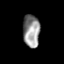
Tissue: prostate
Cell type: Myeloid cells
Senescence score: 0.7013
Nuclear area (px): 530
Mean DAPI intensity: 148.704